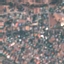
Label: Residential